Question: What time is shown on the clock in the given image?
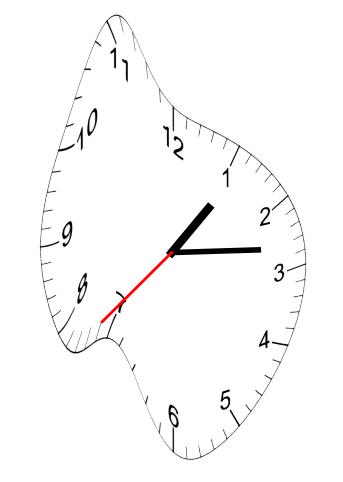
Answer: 01:13:37